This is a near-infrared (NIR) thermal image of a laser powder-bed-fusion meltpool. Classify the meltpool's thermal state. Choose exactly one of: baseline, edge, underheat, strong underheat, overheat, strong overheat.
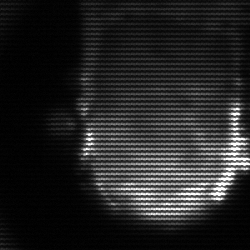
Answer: baseline